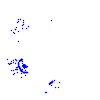
Particle: kaon